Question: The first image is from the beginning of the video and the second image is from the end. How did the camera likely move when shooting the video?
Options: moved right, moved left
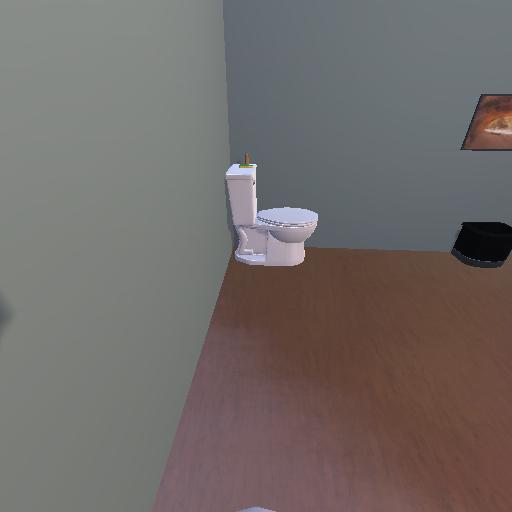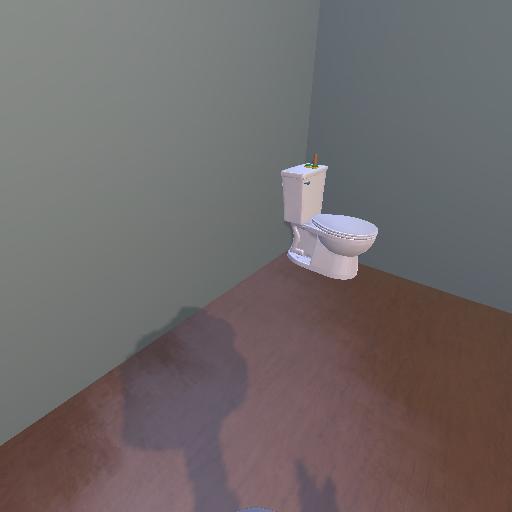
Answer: moved right